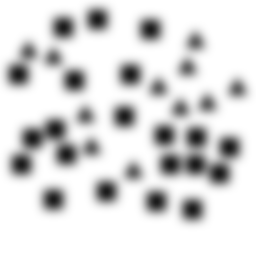
Squares: 21
Triangles: 11
Stars: 0
Total shapes: 32